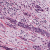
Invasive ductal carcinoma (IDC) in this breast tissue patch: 0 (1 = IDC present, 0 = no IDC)